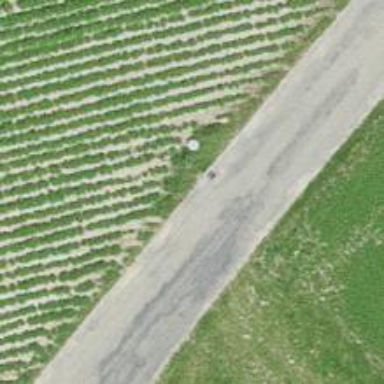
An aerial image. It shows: Unclassified road with asphalt surface.